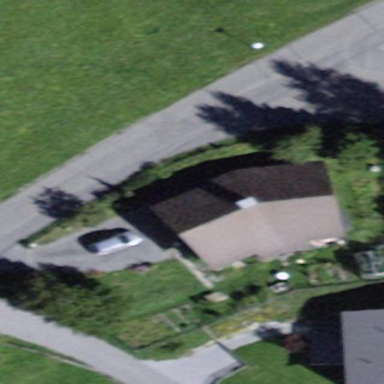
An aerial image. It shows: Building with gabled roof oriented along its length.